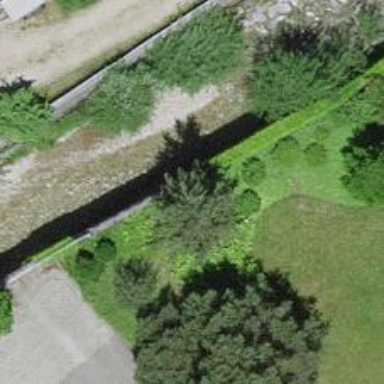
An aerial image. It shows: Retaining wall.